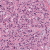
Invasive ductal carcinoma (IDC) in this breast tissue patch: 1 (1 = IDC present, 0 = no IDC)